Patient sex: F
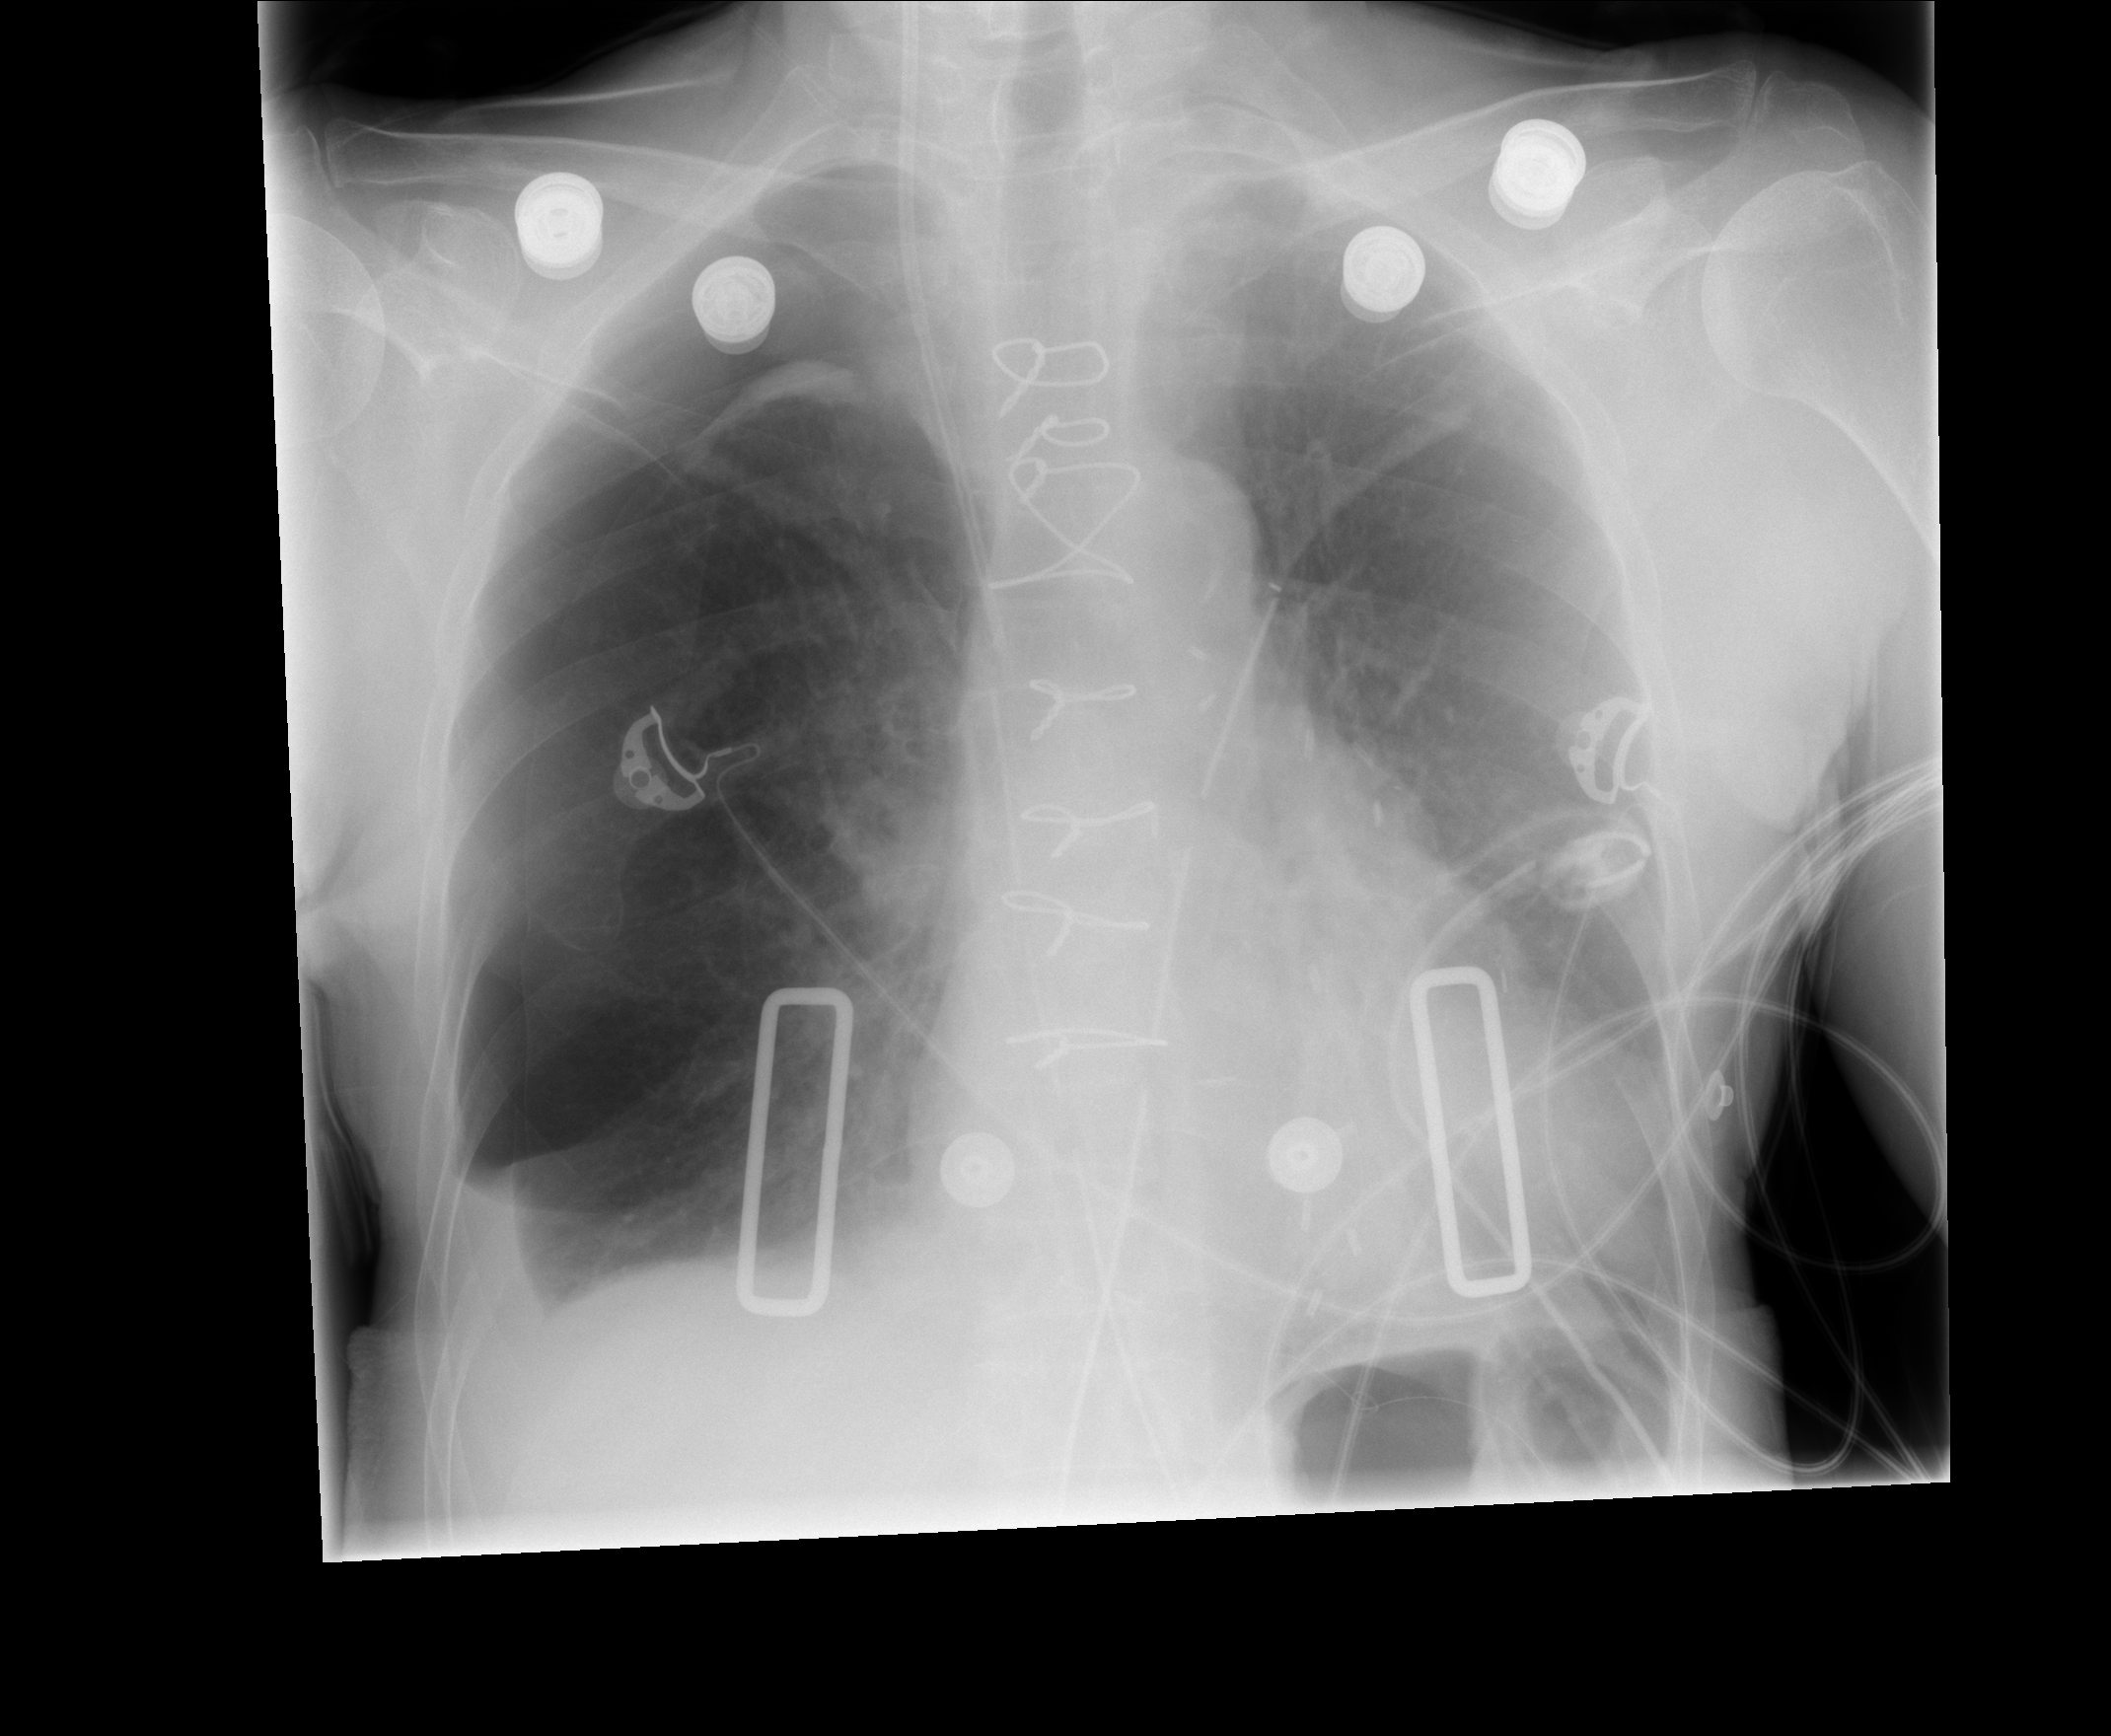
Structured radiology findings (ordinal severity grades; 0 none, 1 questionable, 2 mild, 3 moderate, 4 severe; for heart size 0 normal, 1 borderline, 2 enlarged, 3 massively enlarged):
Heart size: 0
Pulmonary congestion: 0
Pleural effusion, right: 0
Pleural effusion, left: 2
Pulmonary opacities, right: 0
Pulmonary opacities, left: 0
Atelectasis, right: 2
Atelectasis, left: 2